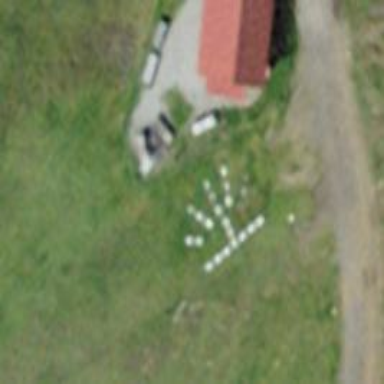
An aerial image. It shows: Picnic table located in leisure land area.